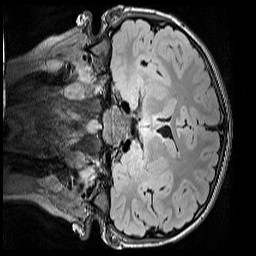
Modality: FLAIR
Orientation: coronal
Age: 9
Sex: male
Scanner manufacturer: siemens
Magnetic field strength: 3 T
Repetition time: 5 s
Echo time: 0.388 s